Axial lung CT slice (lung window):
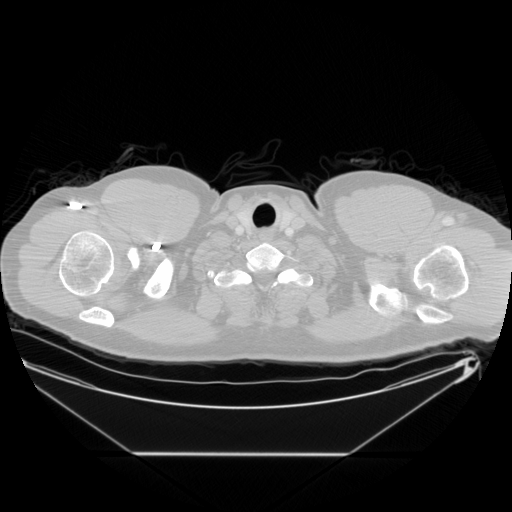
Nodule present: no